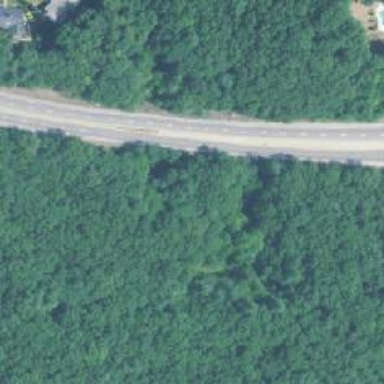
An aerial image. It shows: This image shows trunk highway that functions as expressway.